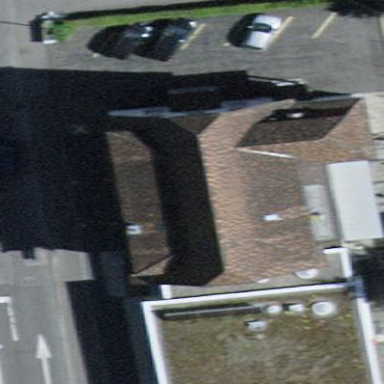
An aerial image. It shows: Beautiful church building.